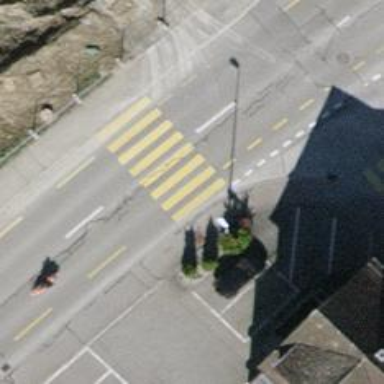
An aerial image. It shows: Marked zebra crossing on the road.